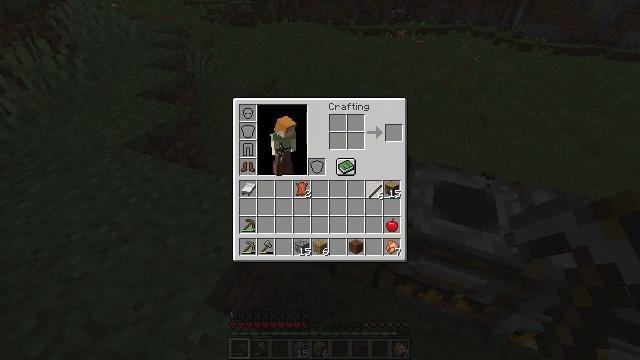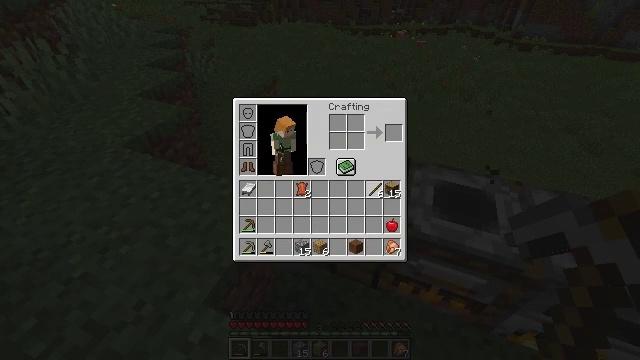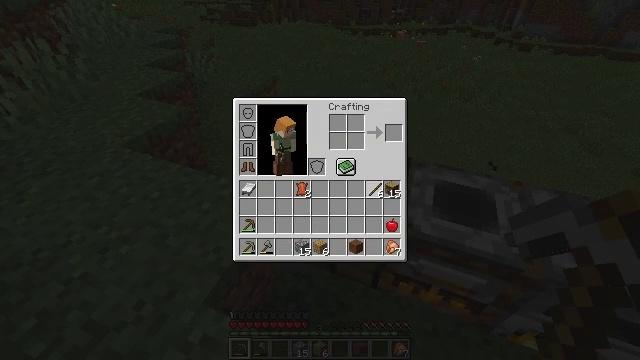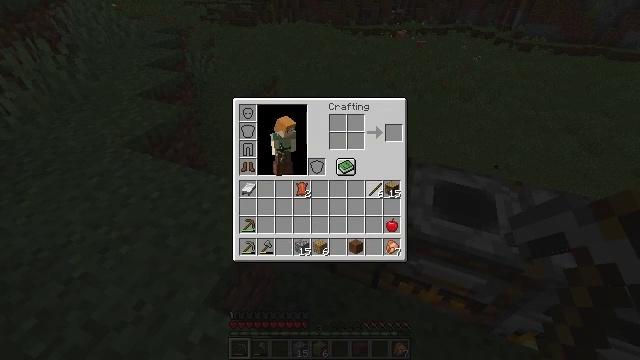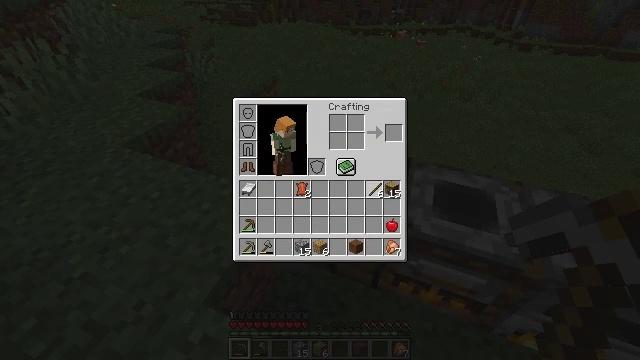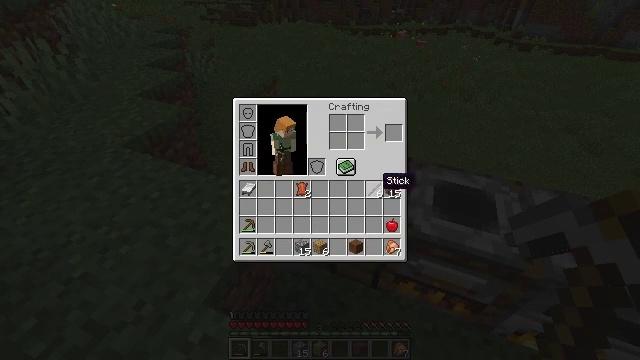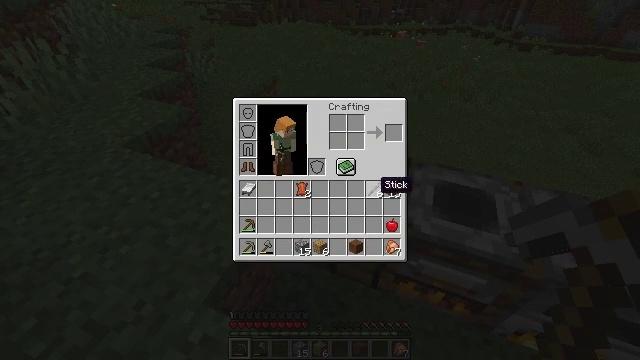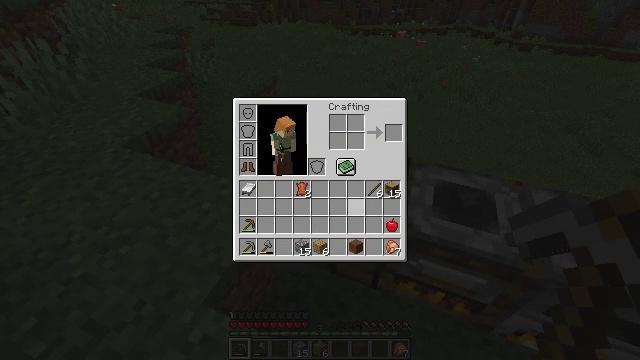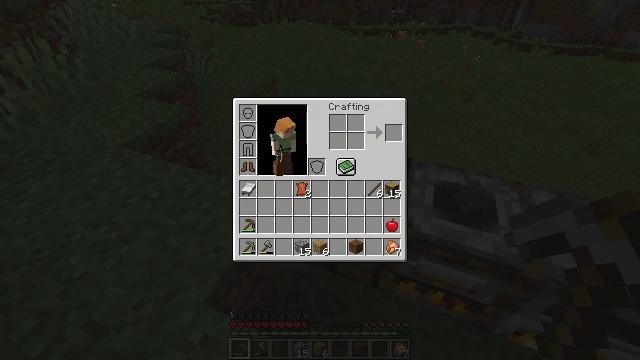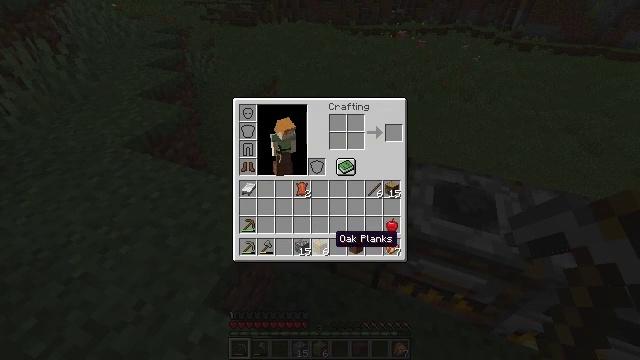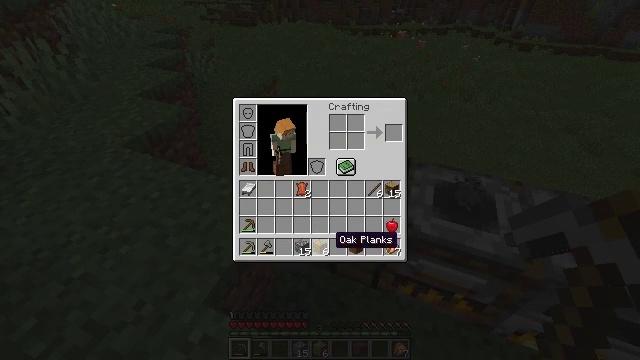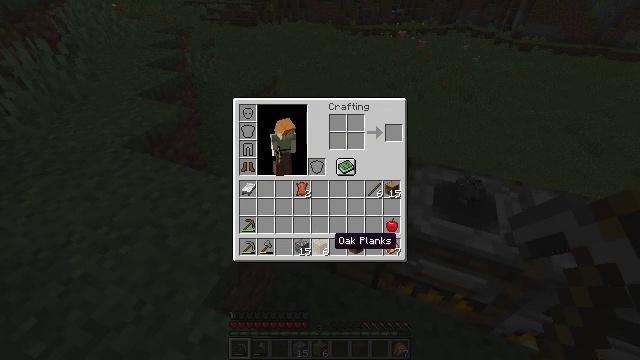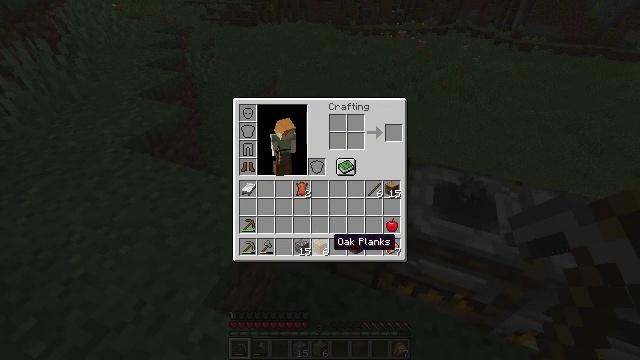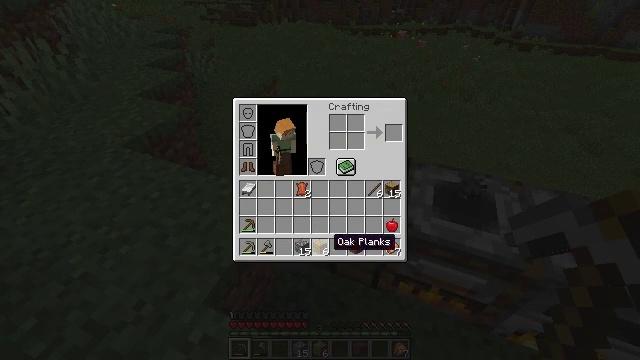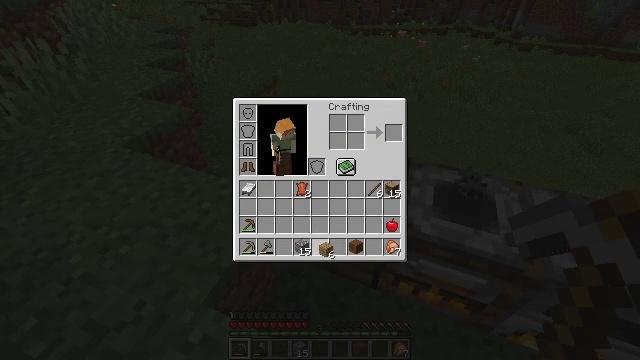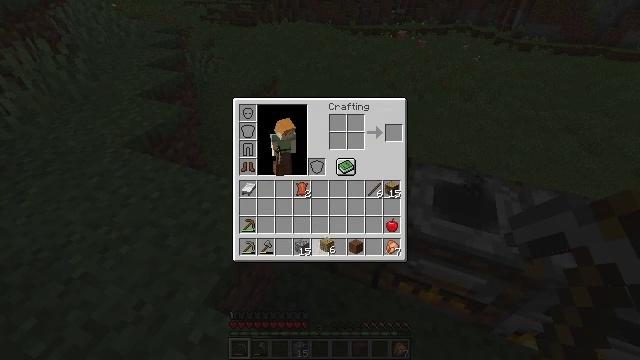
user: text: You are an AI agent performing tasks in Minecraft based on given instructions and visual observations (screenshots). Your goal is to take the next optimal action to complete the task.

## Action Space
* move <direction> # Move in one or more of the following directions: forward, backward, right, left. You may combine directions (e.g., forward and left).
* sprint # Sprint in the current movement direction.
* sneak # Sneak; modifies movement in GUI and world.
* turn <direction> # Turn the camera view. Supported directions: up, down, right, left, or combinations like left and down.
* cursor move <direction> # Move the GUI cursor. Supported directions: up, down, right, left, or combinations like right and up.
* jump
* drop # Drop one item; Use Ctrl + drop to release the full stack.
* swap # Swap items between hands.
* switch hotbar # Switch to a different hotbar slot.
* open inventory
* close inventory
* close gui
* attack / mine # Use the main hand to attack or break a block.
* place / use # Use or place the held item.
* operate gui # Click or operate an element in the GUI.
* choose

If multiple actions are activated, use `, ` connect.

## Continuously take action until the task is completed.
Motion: motion action
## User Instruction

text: Drop a brown wool block.
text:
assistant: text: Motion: no_op
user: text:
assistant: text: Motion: operate gui
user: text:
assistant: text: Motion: operate gui
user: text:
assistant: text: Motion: operate gui
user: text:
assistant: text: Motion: no_op
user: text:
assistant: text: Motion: no_op
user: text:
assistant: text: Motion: cursor move left and down
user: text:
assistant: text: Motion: cursor move left and down
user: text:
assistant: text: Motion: cursor move down
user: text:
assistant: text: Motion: no_op
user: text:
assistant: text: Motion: no_op
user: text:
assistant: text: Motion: no_op
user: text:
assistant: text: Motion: no_op
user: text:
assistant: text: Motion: operate gui
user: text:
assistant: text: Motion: operate gui
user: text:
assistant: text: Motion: cursor move right and up
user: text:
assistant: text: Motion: cursor move up
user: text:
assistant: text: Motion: no_op
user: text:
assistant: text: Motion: no_op
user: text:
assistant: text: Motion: no_op
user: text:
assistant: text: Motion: no_op
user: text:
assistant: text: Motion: operate gui
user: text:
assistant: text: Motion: operate gui
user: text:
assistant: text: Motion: operate gui
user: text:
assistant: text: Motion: no_op
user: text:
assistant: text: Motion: no_op
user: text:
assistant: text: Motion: no_op
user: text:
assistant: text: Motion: no_op
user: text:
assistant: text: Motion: no_op
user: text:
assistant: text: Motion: no_op